Field crop: maize
Growth stage: 2
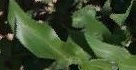
Species: maize